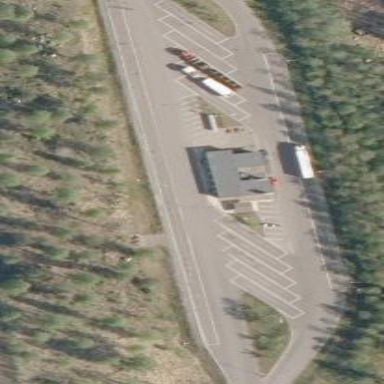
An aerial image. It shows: Rest area on the road.